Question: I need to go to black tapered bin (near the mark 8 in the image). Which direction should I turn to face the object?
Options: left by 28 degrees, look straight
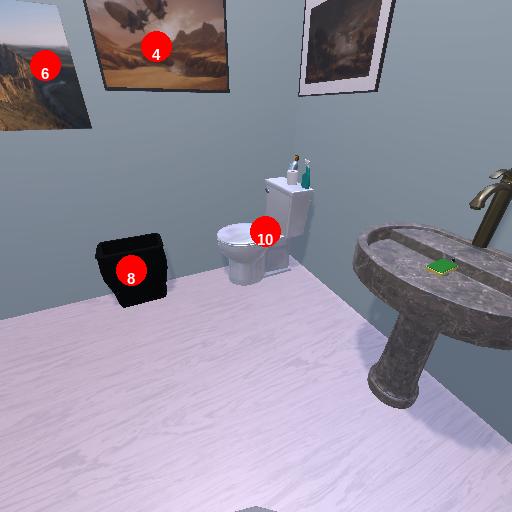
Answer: left by 28 degrees